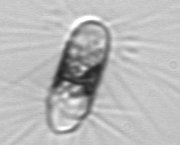
Label: Corethron_hystrix